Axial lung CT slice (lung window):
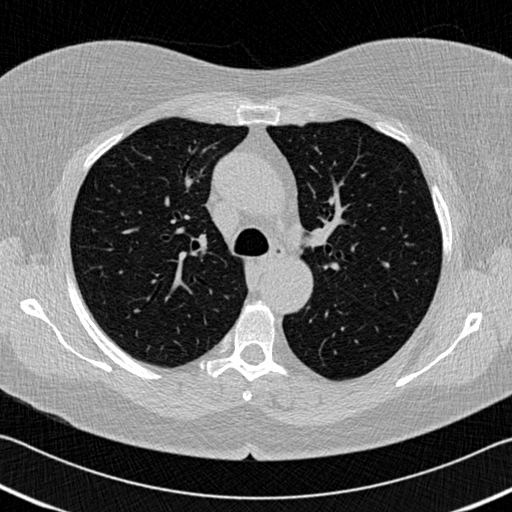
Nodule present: no